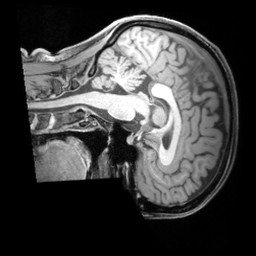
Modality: T1w
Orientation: sagittal
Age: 40
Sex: female
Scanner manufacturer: siemens
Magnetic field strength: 3 T
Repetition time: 1.97 s
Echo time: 0.00206 s